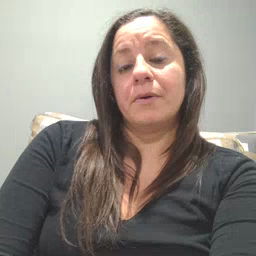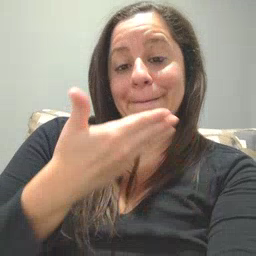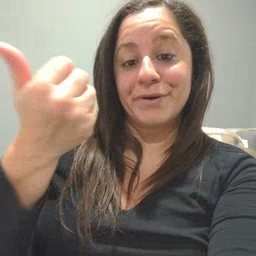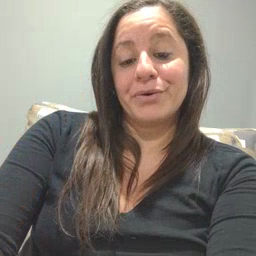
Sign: better